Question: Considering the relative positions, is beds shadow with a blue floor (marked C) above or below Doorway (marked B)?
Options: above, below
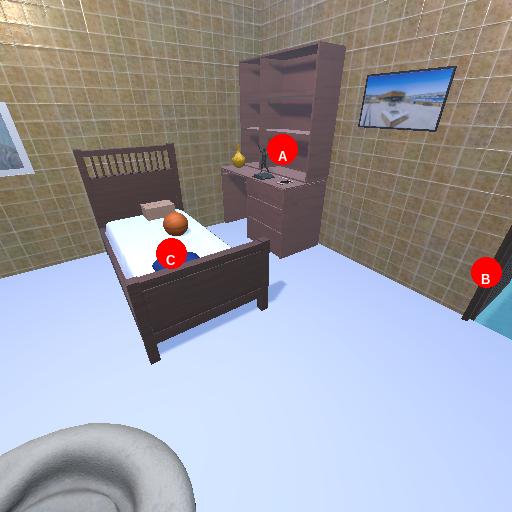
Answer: above